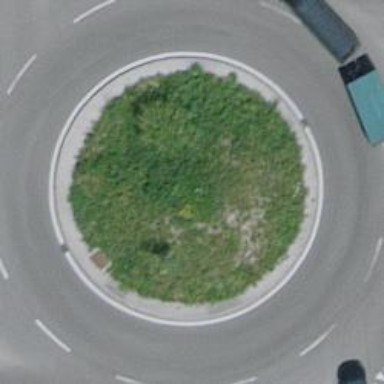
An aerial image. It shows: Secondary road with asphalt surface leading to roundabout junction.